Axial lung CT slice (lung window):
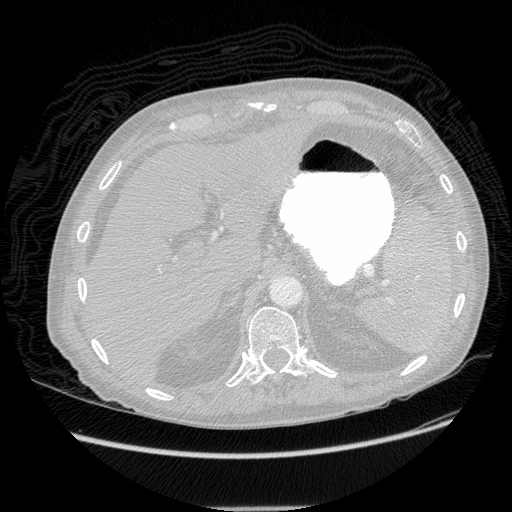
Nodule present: no